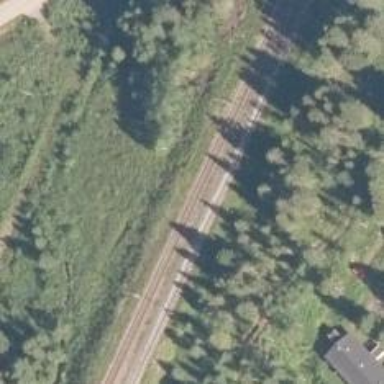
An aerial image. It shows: Railway with continuous electrified contact lines.